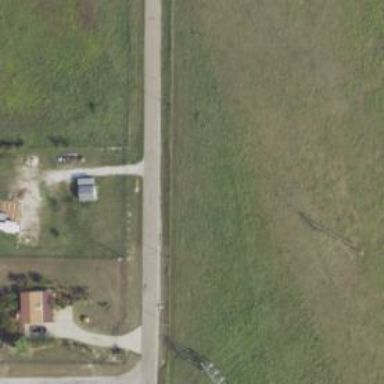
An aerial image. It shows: Driveway.